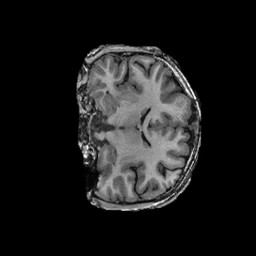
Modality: T1w
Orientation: coronal
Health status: ill
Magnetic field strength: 3 T